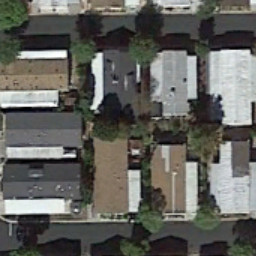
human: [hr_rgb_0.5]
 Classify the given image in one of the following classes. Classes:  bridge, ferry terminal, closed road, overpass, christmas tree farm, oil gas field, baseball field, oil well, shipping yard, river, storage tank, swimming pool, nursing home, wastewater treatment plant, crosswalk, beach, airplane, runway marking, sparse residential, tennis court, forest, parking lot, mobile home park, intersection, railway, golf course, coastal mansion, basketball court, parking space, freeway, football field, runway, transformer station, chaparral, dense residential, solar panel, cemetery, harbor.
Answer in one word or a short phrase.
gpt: mobile home park